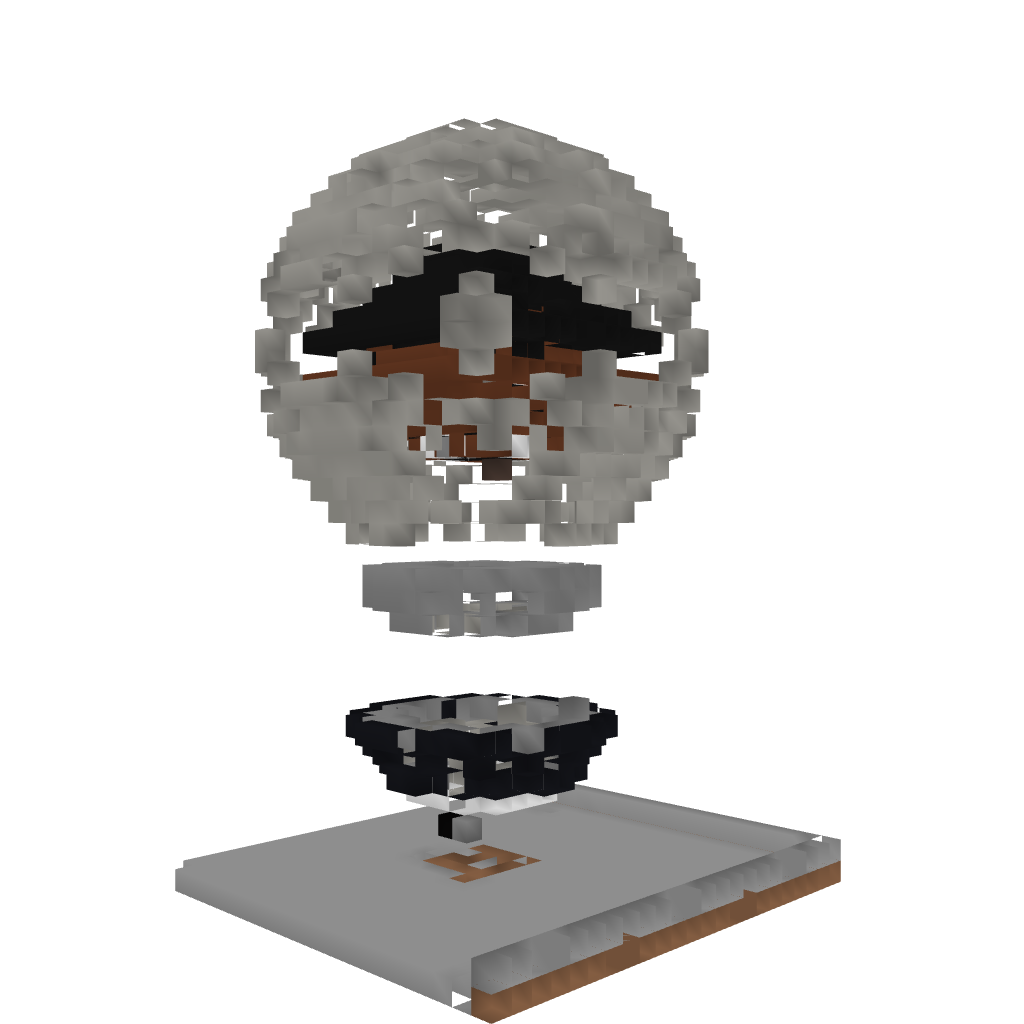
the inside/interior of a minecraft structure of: Giant Working Redstone Lightbulb!